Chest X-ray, PA view. Patient: 45 years old, sex F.
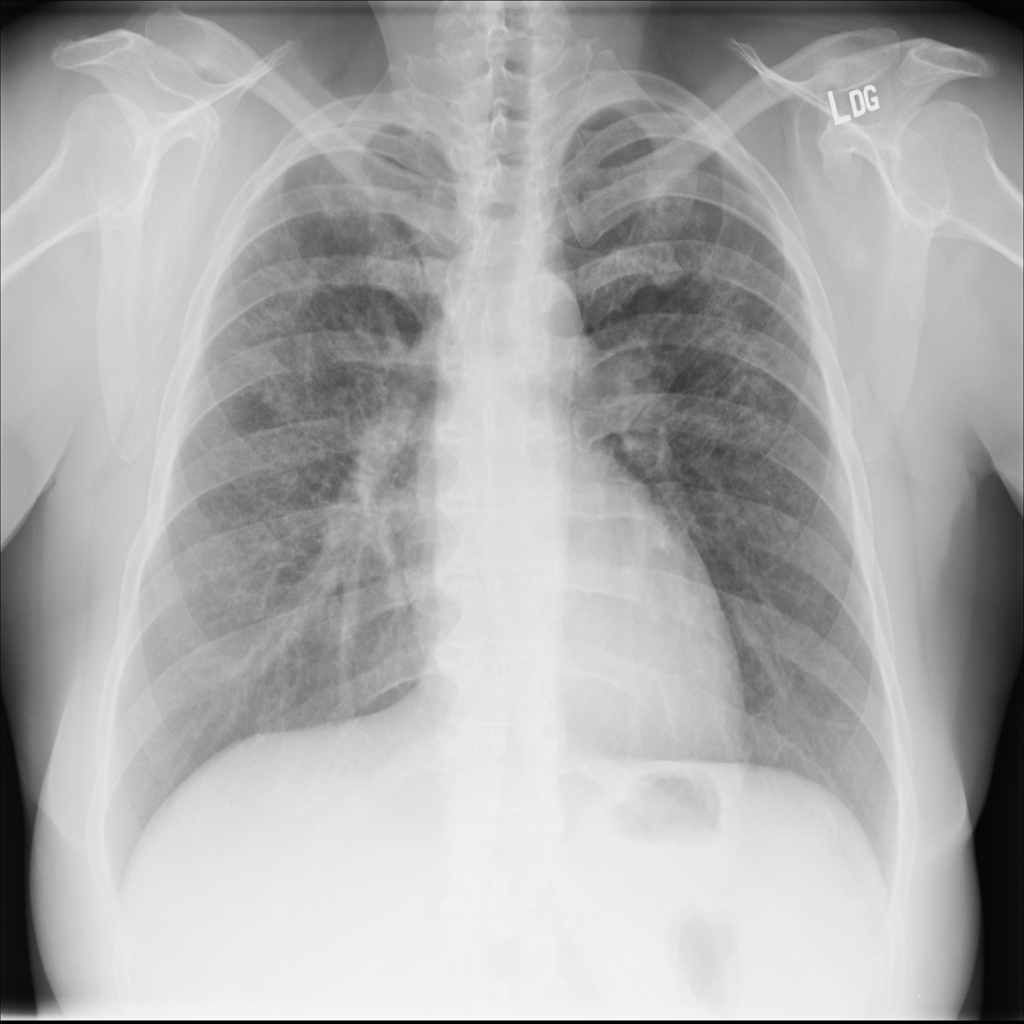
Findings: Infiltration